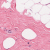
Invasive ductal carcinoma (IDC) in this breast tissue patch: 0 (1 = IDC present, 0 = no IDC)